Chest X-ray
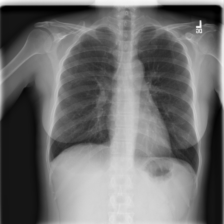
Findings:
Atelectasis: negative
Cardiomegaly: negative
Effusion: negative
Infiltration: negative
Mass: negative
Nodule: negative
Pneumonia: negative
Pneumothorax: negative
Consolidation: negative
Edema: negative
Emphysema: negative
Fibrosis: negative
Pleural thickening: negative
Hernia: negative